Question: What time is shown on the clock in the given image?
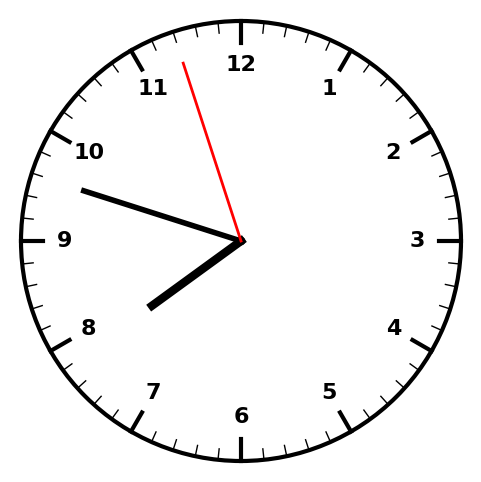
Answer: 07:47:57